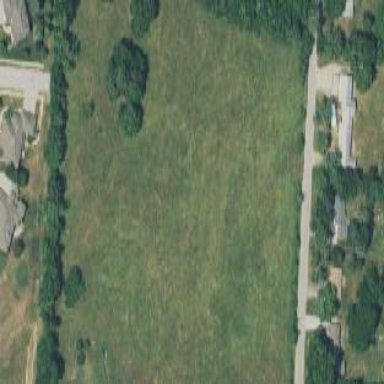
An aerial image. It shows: Beautiful meadow.